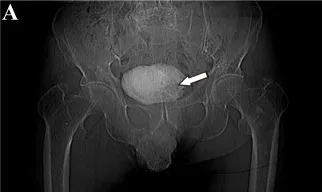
Imaging examination of patients before operation. (A) Coronal view of pelvic X-ray film revealed a shadow on the left bladder wall (white arrow).
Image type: radiology (x_ray)